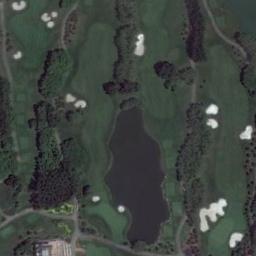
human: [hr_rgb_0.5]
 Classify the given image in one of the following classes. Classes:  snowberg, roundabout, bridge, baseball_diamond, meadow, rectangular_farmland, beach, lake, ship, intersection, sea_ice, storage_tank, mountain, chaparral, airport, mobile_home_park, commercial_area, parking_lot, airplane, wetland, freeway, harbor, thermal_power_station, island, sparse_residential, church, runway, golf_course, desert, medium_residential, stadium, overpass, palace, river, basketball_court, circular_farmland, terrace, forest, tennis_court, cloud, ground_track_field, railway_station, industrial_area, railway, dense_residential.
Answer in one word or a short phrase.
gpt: golf_course